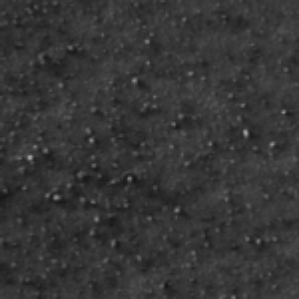
Label: frost